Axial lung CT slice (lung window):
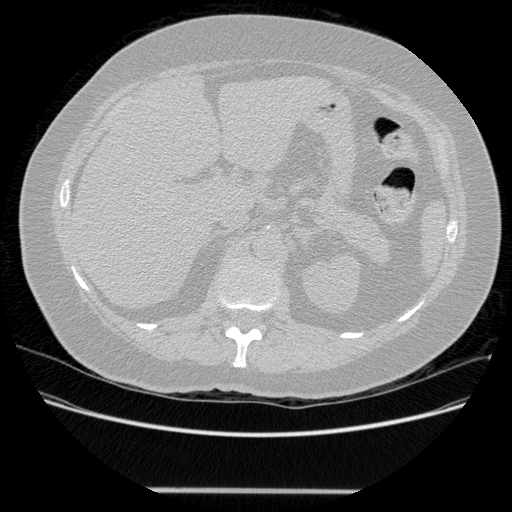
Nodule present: no